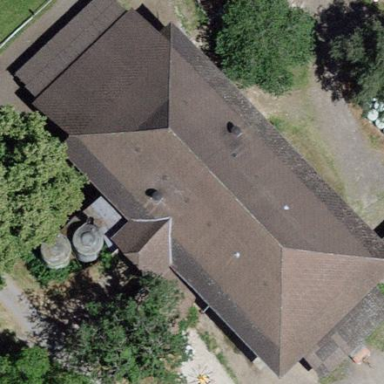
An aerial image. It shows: Barn.